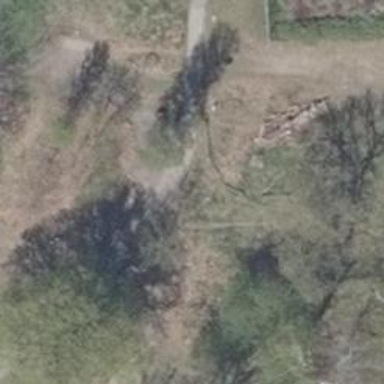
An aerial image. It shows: Disc golf tee.